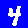
Digit: 4